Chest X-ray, AP view. Patient: 34 years old, sex F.
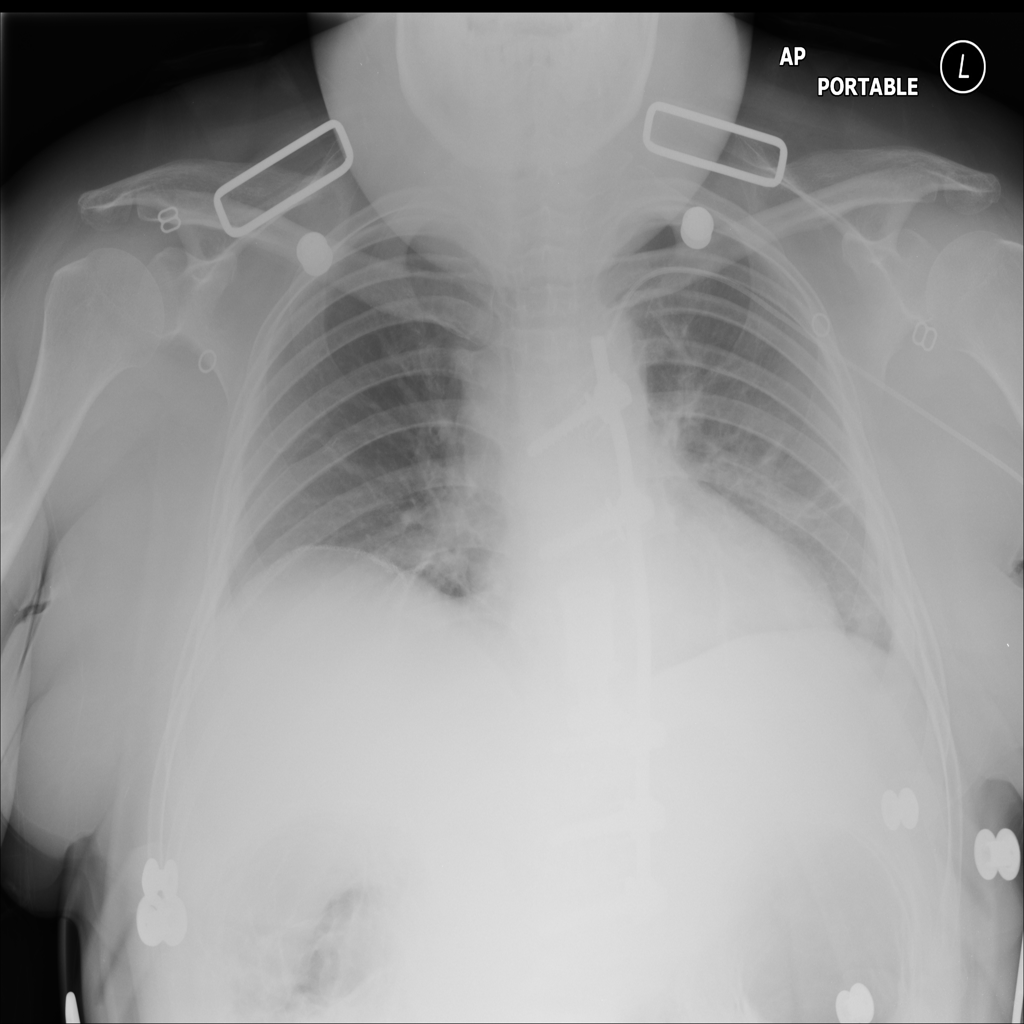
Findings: No Finding